Interaction volume radius: 10 \u00c5
Interaction volume height: 20 \u00c5
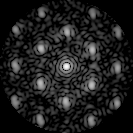
Disorder parameter: 0.4311